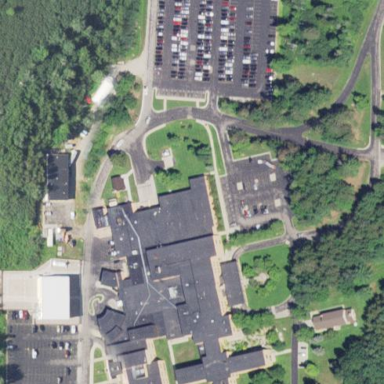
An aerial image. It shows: Hospital building.